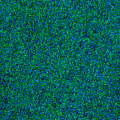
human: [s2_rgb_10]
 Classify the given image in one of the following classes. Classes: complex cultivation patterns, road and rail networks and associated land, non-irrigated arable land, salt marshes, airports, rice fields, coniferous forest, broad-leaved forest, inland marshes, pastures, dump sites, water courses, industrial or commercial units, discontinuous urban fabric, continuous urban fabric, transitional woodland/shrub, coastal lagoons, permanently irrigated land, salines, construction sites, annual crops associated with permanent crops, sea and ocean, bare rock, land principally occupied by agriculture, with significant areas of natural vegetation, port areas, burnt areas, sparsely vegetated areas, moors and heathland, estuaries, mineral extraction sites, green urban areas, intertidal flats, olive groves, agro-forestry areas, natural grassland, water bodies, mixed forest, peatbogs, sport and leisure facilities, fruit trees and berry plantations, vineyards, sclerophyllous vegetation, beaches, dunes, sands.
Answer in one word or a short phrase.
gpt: sea and ocean